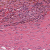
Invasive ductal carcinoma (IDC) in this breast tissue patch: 0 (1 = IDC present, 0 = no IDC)